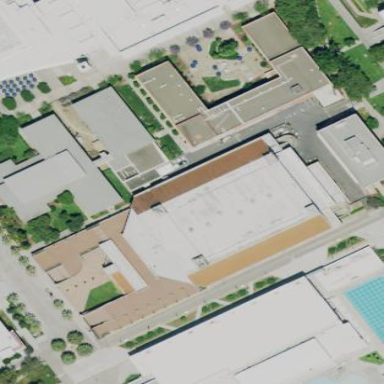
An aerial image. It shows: Building with white roof.